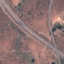
Land use / land cover: Highway